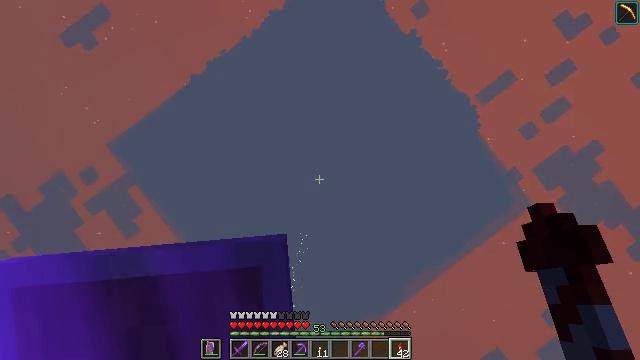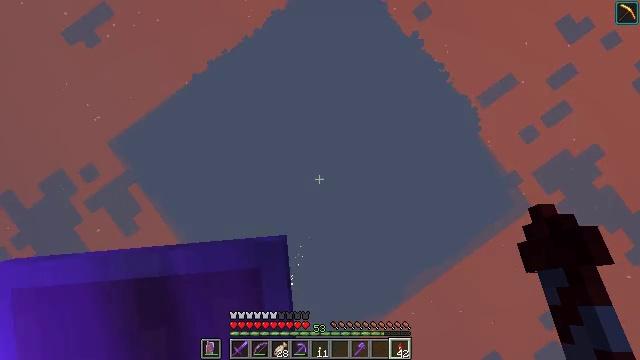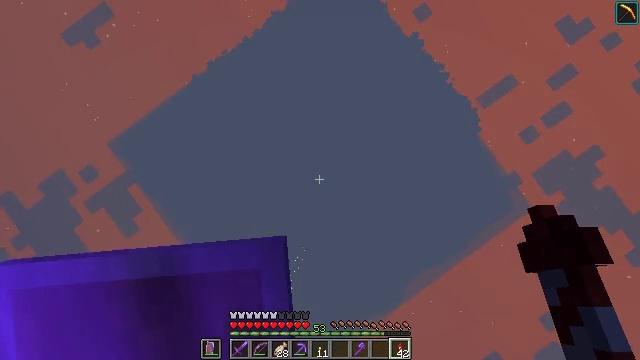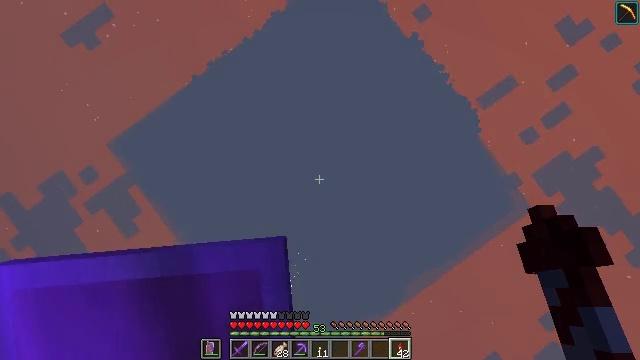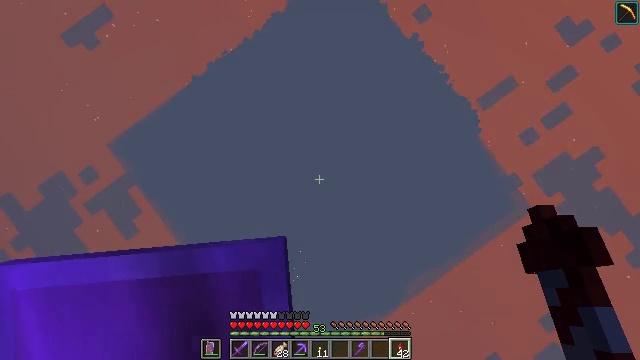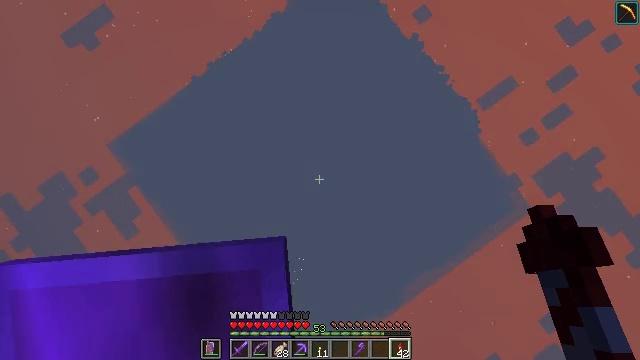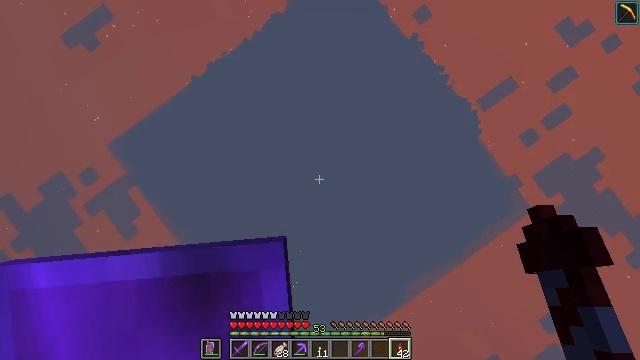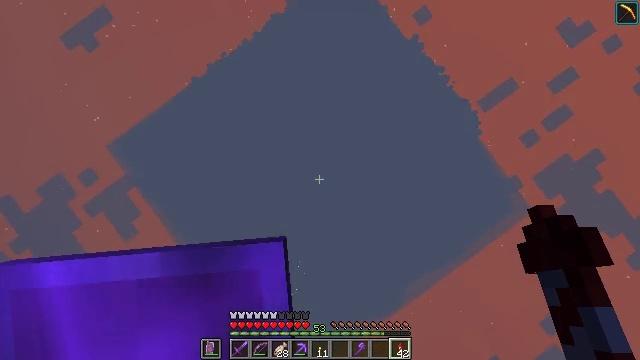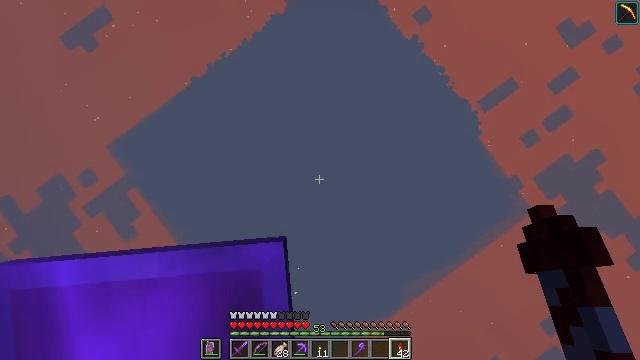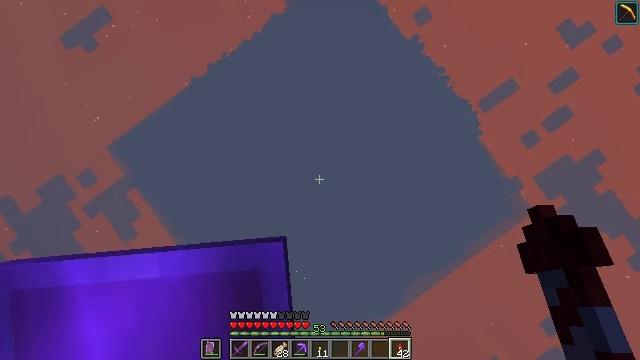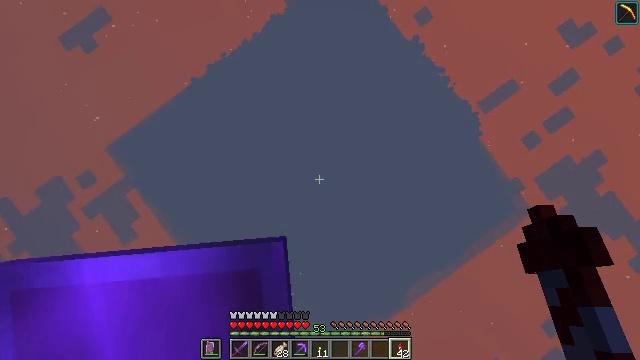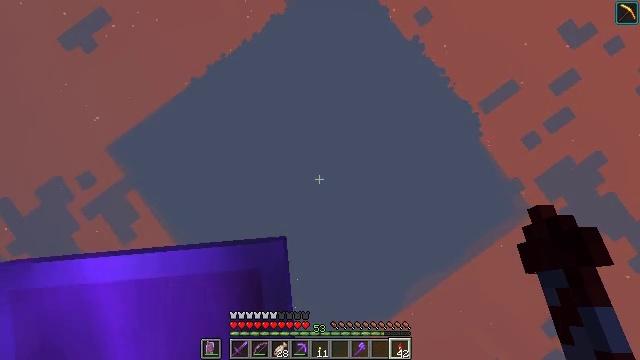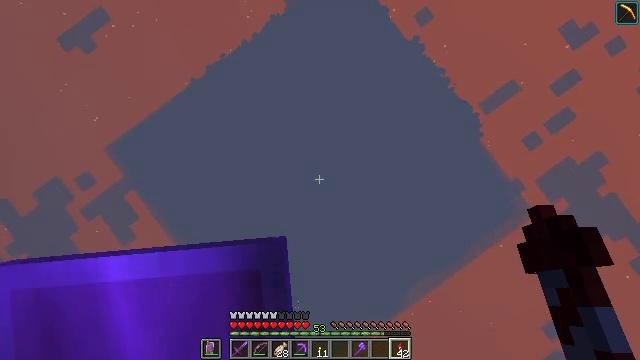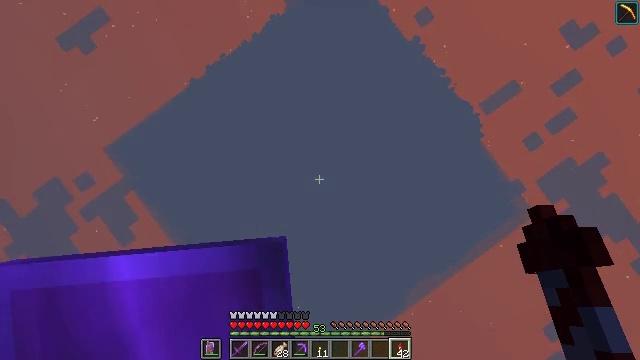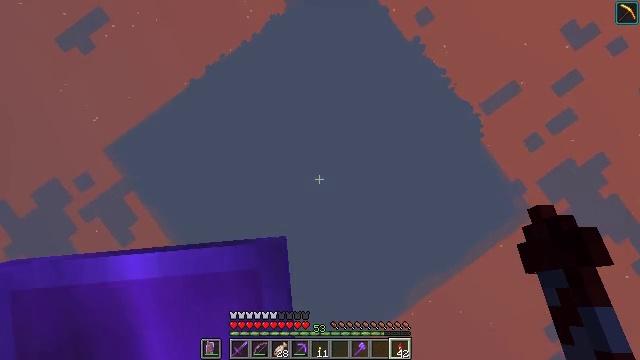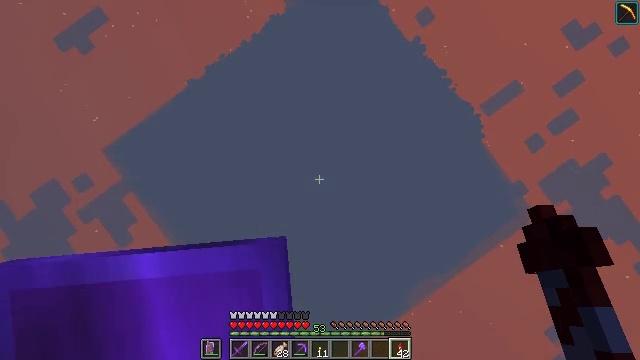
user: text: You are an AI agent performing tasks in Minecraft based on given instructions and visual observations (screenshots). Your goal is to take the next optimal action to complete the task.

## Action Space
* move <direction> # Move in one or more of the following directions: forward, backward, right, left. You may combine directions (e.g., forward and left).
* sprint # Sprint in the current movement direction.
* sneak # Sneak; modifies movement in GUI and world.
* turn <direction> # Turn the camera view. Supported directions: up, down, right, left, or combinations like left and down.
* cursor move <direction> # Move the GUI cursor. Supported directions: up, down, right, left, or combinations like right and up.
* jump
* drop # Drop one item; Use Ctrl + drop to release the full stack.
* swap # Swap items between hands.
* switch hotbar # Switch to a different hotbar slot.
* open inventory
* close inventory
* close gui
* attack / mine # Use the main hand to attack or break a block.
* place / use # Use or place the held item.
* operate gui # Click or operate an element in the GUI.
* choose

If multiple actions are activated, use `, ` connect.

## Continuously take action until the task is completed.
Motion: motion action
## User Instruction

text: Break the polished andesite stairs to collect.
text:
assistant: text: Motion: turn down
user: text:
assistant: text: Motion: no_op
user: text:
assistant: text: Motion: no_op
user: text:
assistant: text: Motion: no_op
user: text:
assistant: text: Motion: no_op
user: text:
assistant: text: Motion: no_op
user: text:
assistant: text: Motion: no_op
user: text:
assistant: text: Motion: no_op
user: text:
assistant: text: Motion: no_op
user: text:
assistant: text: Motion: no_op
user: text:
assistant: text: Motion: no_op
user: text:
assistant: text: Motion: no_op
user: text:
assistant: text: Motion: no_op
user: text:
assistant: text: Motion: no_op
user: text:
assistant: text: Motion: no_op
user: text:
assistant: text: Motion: no_op
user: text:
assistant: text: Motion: no_op
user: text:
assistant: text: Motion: no_op
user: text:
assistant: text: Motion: no_op
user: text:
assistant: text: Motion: no_op
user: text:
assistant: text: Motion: no_op
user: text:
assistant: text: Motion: turn right and up
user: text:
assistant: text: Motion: turn right and up
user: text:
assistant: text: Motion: turn right and up
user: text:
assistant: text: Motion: turn right and up
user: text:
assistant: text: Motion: turn right and up
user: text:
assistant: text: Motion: turn right and up
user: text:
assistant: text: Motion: turn right and up
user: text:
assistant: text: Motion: turn right and up
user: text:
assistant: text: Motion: turn right and up